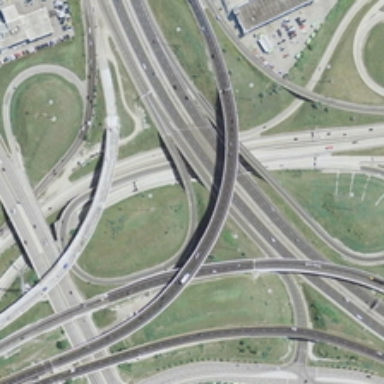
Many overpasses have been built on land .